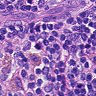
Metastatic tissue present: no